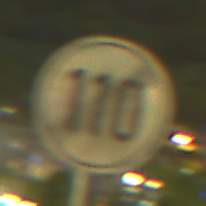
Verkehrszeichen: EndeGeschwindigkeit110
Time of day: Night
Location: Outdoor (Urban)
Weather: PartlyCloudy
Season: NotSpecified
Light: Artificial